Interaction volume radius: 10 \u00c5
Interaction volume height: 15 \u00c5
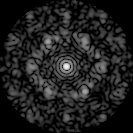
Disorder parameter: 0.6944